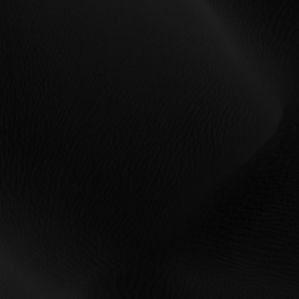
Label: non_frost